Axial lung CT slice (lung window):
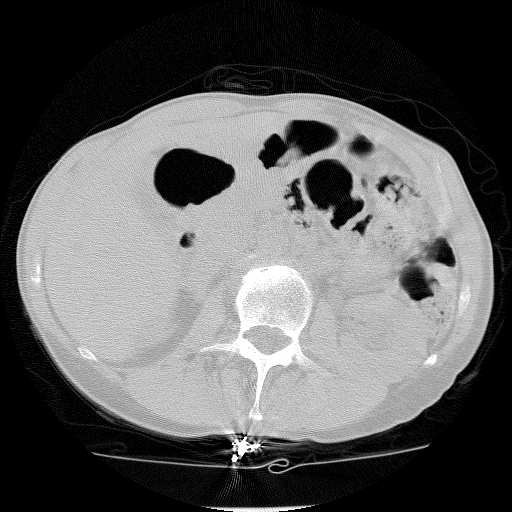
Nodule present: no